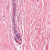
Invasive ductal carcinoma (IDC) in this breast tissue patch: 0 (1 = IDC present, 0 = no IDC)